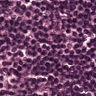
Metastatic tissue present: no